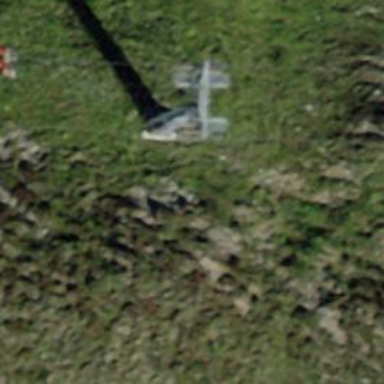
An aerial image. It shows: Pylon used for aerialway.